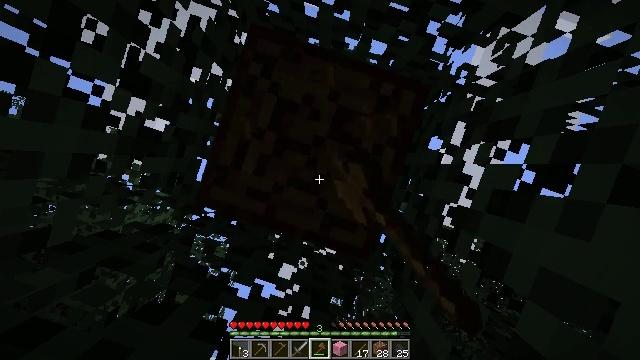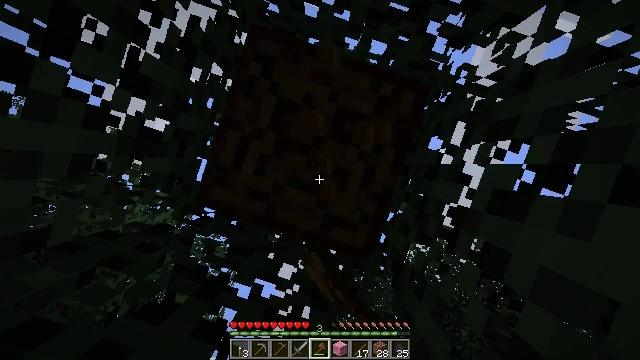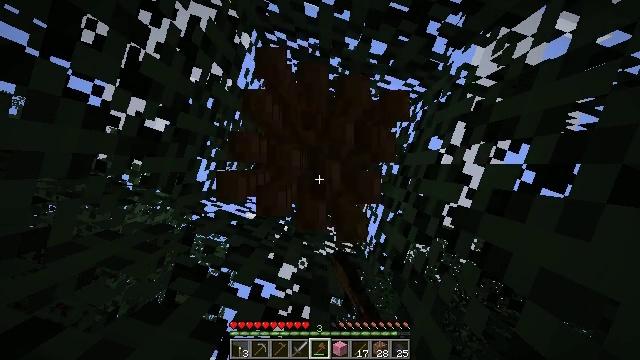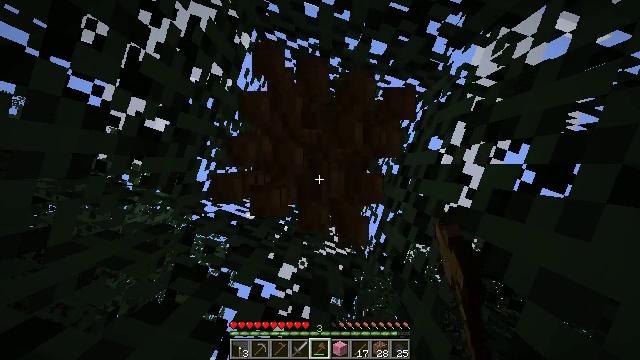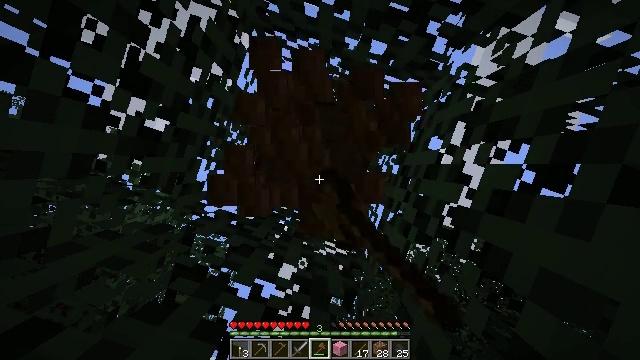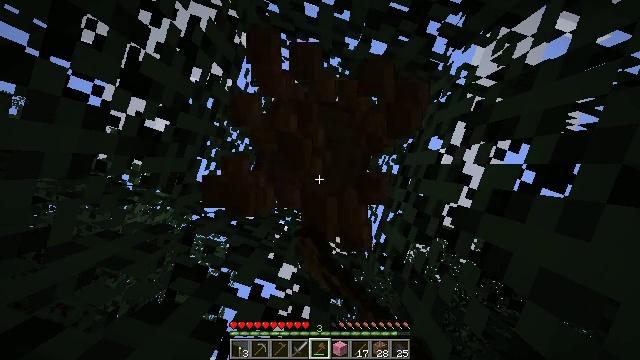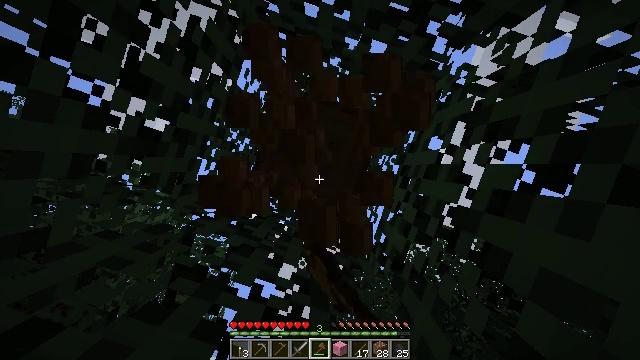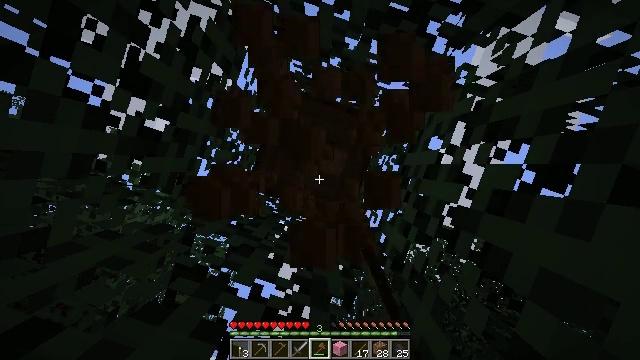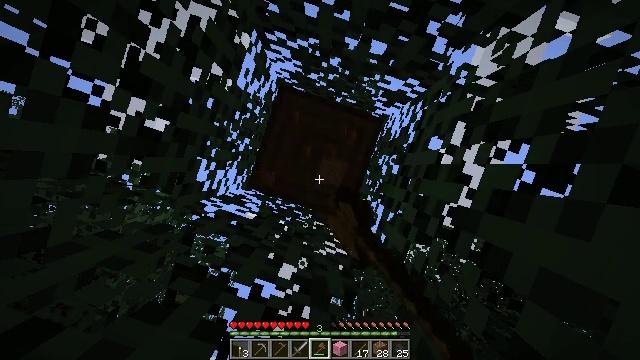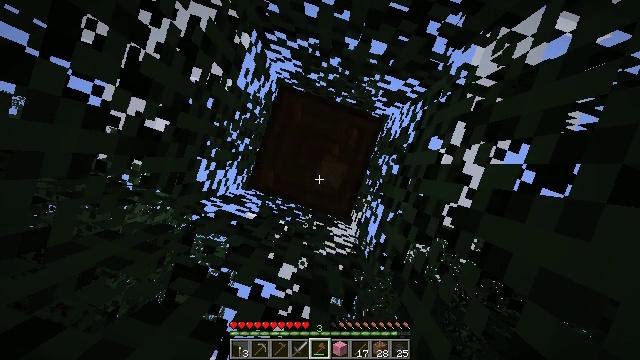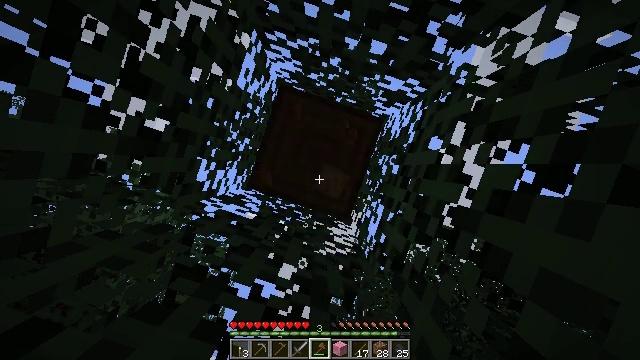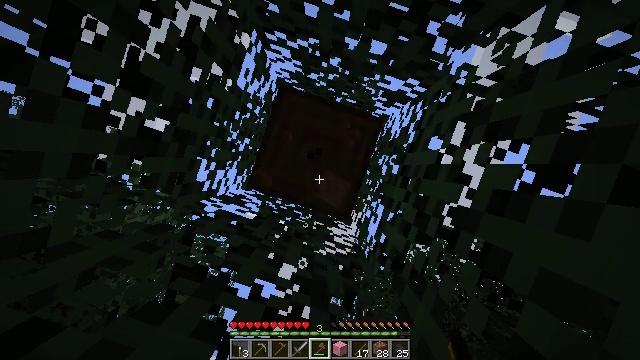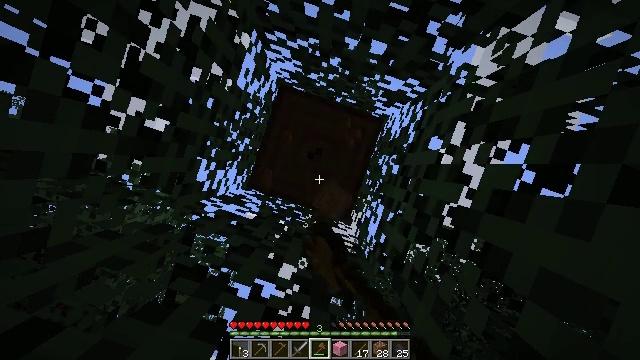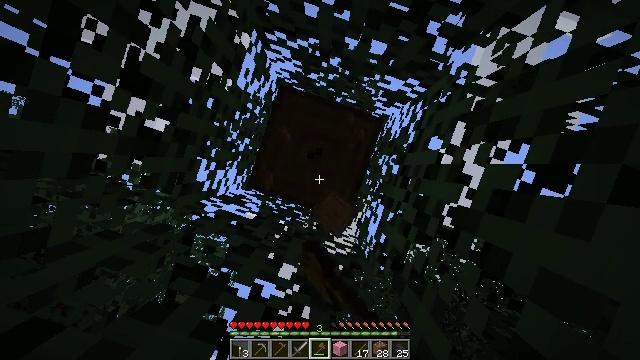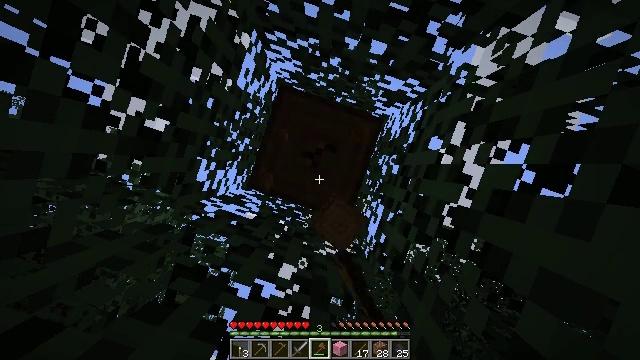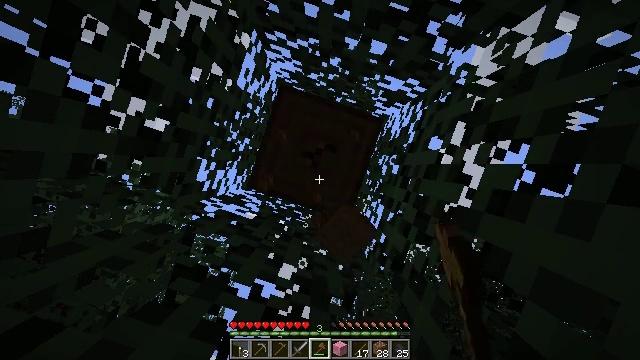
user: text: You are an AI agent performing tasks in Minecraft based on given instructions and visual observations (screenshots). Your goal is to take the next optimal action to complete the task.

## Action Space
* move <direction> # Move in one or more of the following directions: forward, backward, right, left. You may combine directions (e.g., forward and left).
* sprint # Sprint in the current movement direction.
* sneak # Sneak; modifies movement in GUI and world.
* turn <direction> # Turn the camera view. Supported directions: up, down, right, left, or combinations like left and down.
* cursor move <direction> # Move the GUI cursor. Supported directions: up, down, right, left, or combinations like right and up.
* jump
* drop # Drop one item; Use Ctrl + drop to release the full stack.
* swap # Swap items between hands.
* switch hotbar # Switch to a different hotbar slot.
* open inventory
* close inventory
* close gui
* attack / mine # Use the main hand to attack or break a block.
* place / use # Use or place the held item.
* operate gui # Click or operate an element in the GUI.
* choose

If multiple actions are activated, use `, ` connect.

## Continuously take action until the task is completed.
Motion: motion action
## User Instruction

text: Gather spruce log by chopping the tree.
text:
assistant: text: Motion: attack / mine
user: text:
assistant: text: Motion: attack / mine
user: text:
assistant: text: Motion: attack / mine
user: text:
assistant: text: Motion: attack / mine
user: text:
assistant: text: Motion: attack / mine
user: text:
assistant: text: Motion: attack / mine
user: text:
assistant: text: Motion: attack / mine
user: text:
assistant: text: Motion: attack / mine
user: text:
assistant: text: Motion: attack / mine
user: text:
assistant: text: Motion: attack / mine
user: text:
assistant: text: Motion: attack / mine
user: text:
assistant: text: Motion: attack / mine
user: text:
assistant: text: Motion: attack / mine
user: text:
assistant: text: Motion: attack / mine
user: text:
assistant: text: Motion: attack / mine
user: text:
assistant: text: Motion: attack / mine
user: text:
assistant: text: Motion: attack / mine
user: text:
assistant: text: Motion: attack / mine
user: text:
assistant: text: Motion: attack / mine
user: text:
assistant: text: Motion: attack / mine
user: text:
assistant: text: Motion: attack / mine
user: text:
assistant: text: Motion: attack / mine
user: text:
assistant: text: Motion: attack / mine
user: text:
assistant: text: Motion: attack / mine
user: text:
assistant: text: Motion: attack / mine
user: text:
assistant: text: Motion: attack / mine
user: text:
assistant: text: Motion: attack / mine
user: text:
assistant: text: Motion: attack / mine
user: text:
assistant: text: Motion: attack / mine
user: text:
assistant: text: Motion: attack / mine